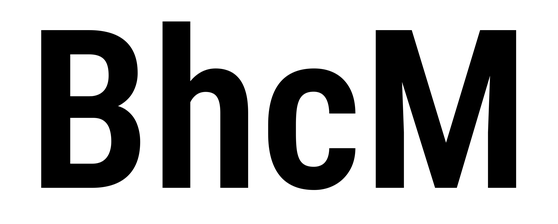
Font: Roboto_Condensed_SemiBold